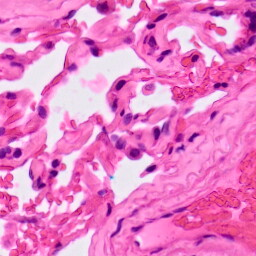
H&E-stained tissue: Lung